九年级 · 立体几何学
过正方体上底面的对角线和下底面一顶点的平面截去一个三棱雉所得到的几何体如图所示, 它的俯视图为 $(\quad)$

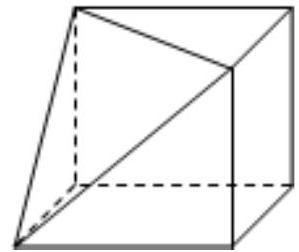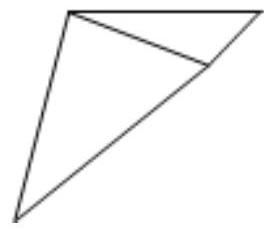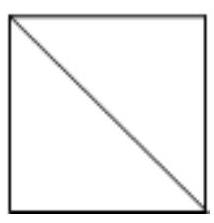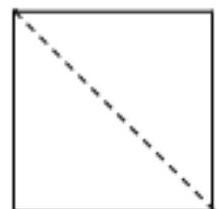
A.

B.

C.

D.
答案: B
解析: 所给图形的俯视图是 $B$ 选项所给的图形.

故选: $B$.